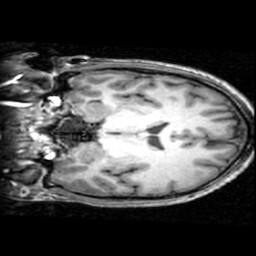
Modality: T1w
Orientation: coronal
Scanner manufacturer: ge
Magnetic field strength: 3 T
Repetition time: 0.009036 s
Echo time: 0.00184 s